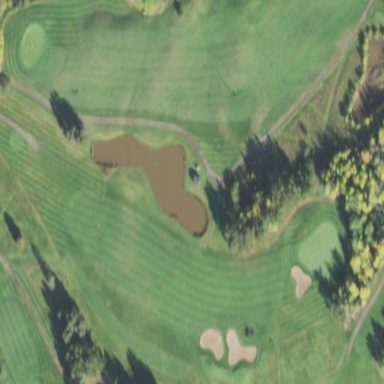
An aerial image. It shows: Scenic view of water hazard on golf course. The natural water feature adds beauty to the landscape.